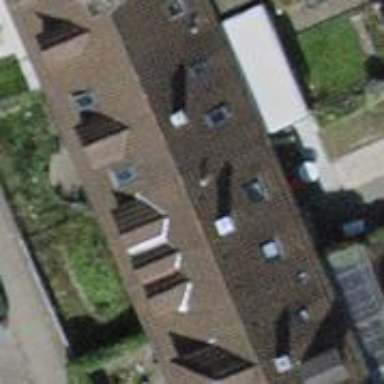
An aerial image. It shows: Gabled building with tile roof across.